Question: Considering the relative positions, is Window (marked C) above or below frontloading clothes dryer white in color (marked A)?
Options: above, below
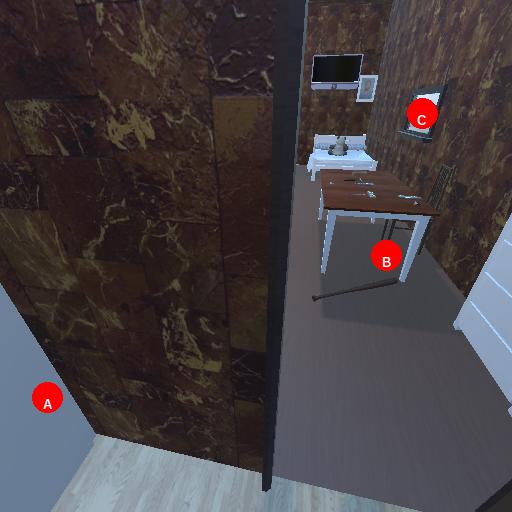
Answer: above